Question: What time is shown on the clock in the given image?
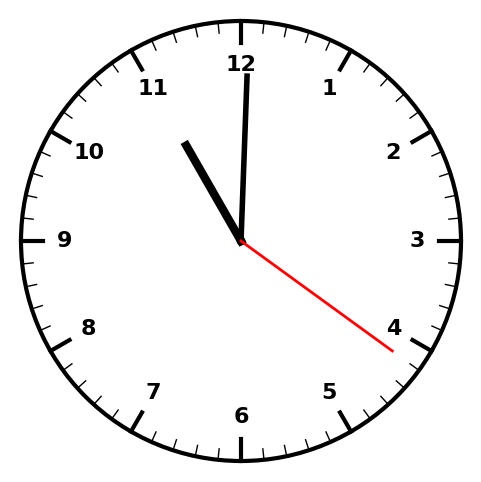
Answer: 11:00:21